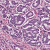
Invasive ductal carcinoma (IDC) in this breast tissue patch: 1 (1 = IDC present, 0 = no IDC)